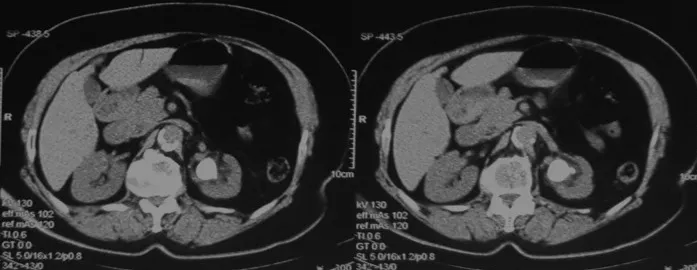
CT cross section slides of a 75-year-old female patient, showing large UPJ stone, thinning of left renal cortex, and renal pelvis dilation.
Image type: radiology (ct)